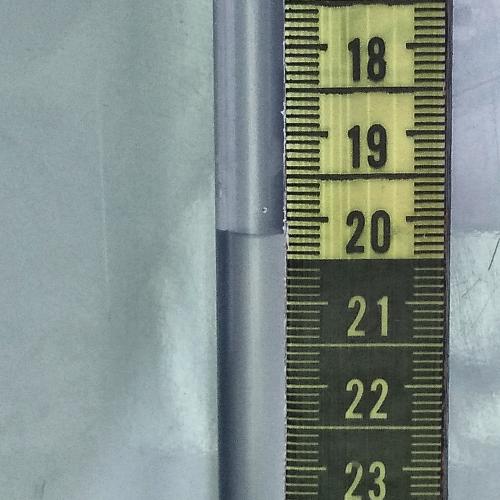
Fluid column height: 20.2 cm